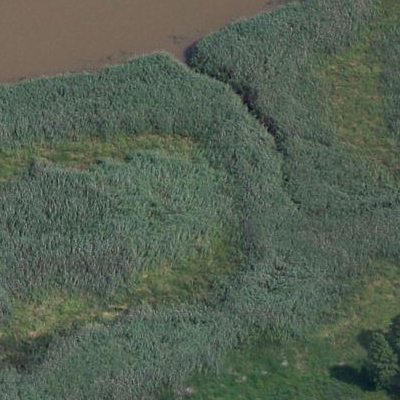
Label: aGrass